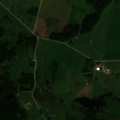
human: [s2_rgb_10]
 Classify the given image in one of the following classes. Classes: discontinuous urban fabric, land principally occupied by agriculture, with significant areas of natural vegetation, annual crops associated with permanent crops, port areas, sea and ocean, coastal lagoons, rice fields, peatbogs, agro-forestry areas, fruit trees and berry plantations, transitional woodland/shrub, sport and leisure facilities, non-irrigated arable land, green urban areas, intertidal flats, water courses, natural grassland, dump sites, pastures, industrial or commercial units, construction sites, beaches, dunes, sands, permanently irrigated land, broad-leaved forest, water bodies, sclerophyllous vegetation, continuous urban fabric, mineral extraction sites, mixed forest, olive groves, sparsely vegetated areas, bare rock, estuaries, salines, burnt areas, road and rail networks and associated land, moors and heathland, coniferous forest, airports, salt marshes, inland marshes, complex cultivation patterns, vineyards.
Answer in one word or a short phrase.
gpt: non-irrigated arable land, pastures, complex cultivation patterns, land principally occupied by agriculture, with significant areas of natural vegetation, broad-leaved forest, mixed forest